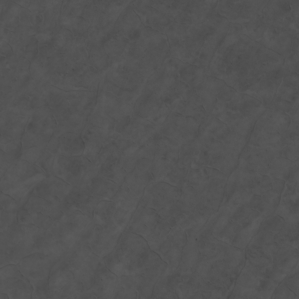
Label: non_frost